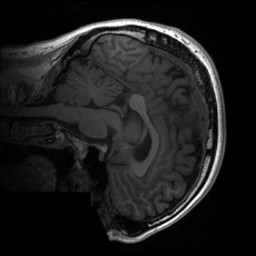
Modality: T1w
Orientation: sagittal
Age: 26
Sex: male
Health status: healthy